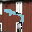
Label: 7